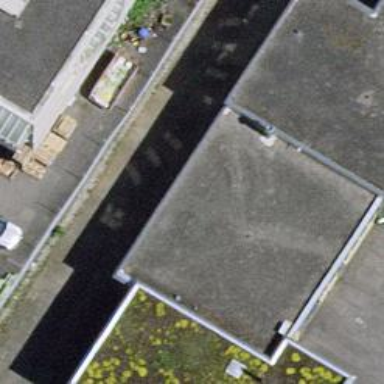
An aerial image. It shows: Industrial building serving as recycling center.